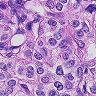
Metastatic tissue present: yes